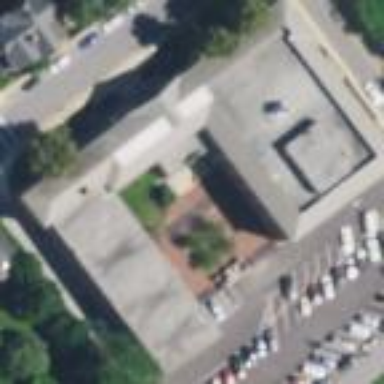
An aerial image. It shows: Courthouse building.